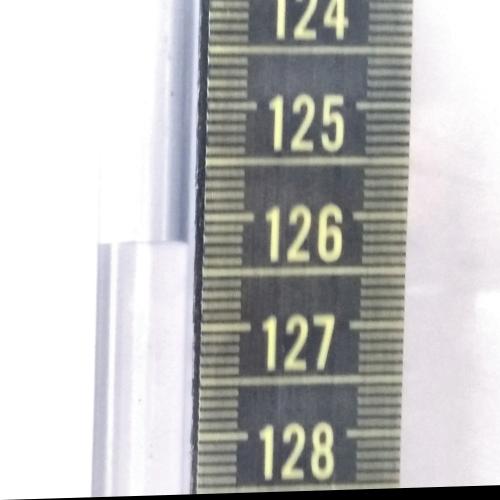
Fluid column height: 126.2 cm